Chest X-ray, PA view. Patient: 66 years old, sex M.
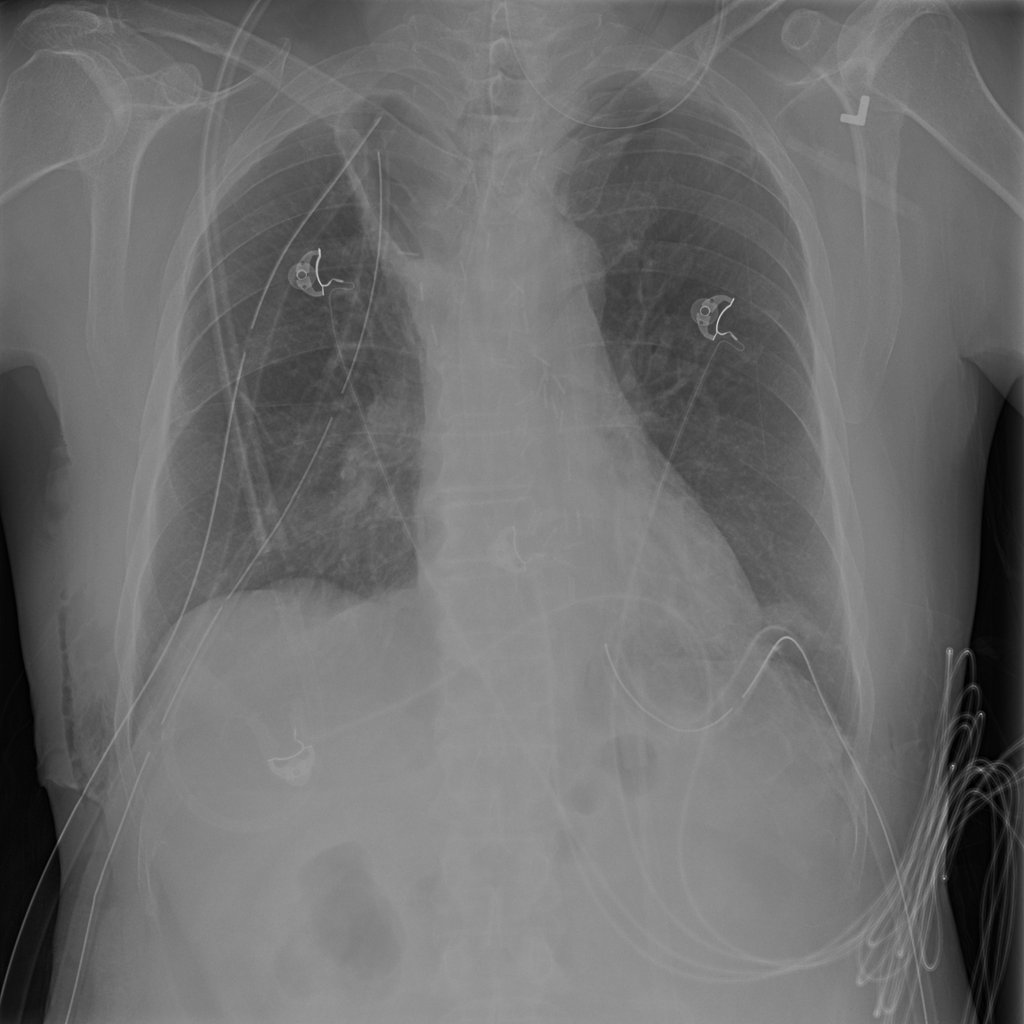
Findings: No Finding